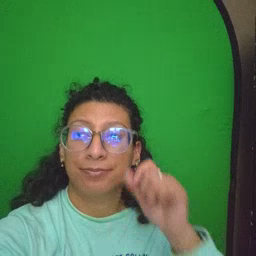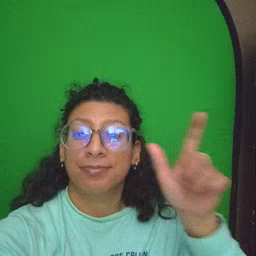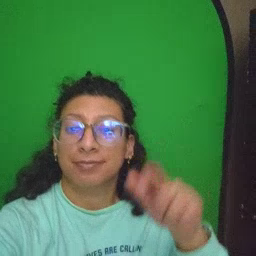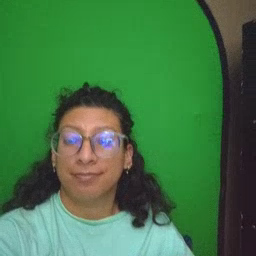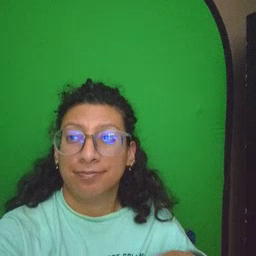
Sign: awake